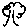
Label: tree